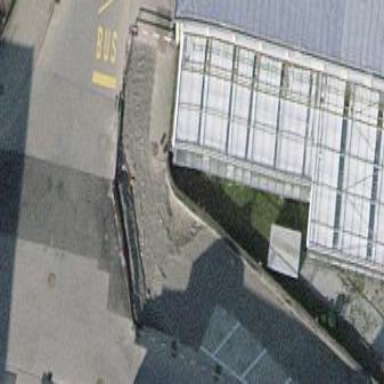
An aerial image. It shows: Greenhouse.